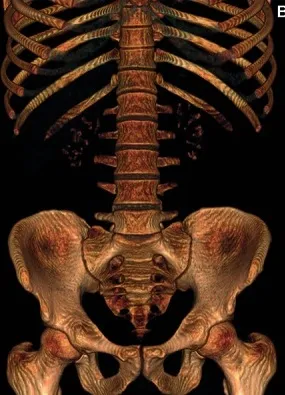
Computed tomography of the abdomen in coronal views demonstrating bilateral medullary nephrocalcinosis. 3D reconstruction.
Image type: radiology (ct)